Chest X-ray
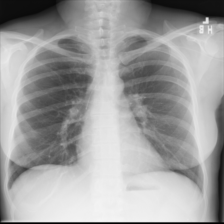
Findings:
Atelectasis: negative
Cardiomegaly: negative
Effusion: negative
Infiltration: negative
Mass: negative
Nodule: negative
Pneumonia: negative
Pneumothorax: negative
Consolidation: negative
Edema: negative
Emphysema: negative
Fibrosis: negative
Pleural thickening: negative
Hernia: negative